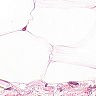
Metastatic tissue present: no